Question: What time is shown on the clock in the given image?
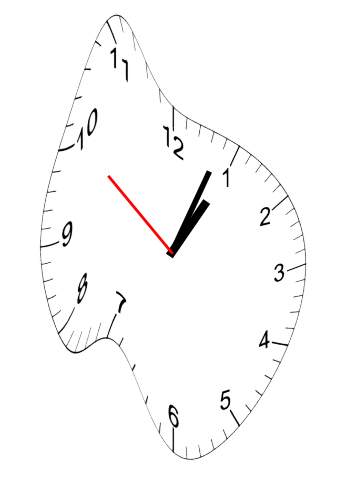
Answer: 01:03:51